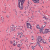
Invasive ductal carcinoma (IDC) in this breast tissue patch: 0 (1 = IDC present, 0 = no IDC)